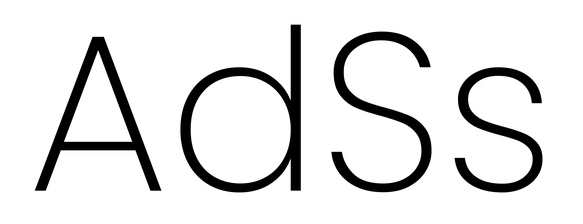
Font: Poppins-ExtraLight